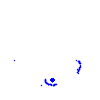
Particle: kaon